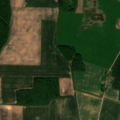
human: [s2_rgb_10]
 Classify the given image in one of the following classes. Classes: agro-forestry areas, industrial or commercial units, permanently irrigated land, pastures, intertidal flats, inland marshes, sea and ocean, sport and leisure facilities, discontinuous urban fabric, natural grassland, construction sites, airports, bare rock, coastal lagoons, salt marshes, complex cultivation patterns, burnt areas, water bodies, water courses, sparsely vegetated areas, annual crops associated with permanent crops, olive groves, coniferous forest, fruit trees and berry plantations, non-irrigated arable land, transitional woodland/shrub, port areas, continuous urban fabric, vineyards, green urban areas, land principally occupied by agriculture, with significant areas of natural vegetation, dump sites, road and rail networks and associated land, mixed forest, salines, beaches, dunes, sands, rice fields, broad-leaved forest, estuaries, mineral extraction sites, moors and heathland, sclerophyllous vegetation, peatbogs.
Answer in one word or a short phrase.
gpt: non-irrigated arable land, land principally occupied by agriculture, with significant areas of natural vegetation, broad-leaved forest